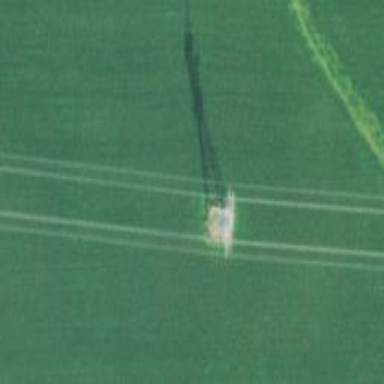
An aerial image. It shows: Lattice structure tower.